Question: iOS Developers will surely knows about the issue about status bar and the famous "slide/hamburger/drawer". The issue is well explained here: <URL>
I'm using <URL> that perfectly solve this mind blowing issue. I've created a gif that perfectly shows what Tinder does.

You to wait a few seconds for seeing the gif because there's a bug in it and I don't know how to get rid of. Just wait one/two seconds and you will able to see the gif correctly.
---
Anyway, what Tinder does? When the user taps on the top left menu button and begin to swipe right the status bar neatly. And when the view is revert to the original position the status bar will show up again.
I am both happy and a bit sad for this because this means that a way to do it but I really don't know how to implement it (perhaps hacking 'MMDrawerController'). Any help will be so much appreciated.
---
Please pay attention to the fact that the method 'setStatusBarHidden:' will completely the status bar, this means that the entire view is with a height -20px. This is obviously not the solution because as you can see from the gif the view is not stretched.
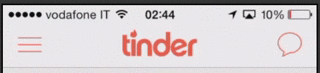
Answer: Your main problem is with 'MMDrawerController'. If you'll digg into it you'll find a lot of methods statusbar related such as 'setShowsStatusBarBackgroundView' 'setStatusBarViewBackgroundColor' and more. Something in their code pushes the view up when the statusbar is hidden.
Alternatively you can use another drawer controller or use custom code.
Here's a simple way how to accomplishe this:

ViewControllerA:
'''
-(BOOL)prefersStatusBarHidden
{
return _hidden;
}
- (void)statusHide
{
[UIView animateWithDuration:0.4 animations:^() {[self setNeedsStatusBarAppearanceUpdate];
}completion:^(BOOL finished){}];
}
'''
ViewControllerB: (Container in ViewControllerA)
'''
- (IBAction)move:(UIButton *)sender
{
parent = (ViewController*)self.parentViewController;
parent.hidden = !parent.hidden;
CGRect frame = parent.blueContainer.frame;
if(parent.hidden)
{
frame.origin.x = 150;
}
else
{
frame.origin.x = 0;
}
[UIView animateWithDuration:1 animations:^() {parent.blueContainer.frame = frame;}completion:^(BOOL finished){}];
[parent statusHide];
}
'''
For iOS 6 compatieblty use:
'''
[[UIApplication sharedApplication] setStatusBarHidden:_hidden withAnimation:UIStatusBarAnimationFade];
'''
The table view and other subviews will stay in their location and won't be pushed up.
> UINavigationController will alter the height of its UINavigationBar to
either 44 points or 64 points, depending on a rather strange and
undocumented set of constraints. If the UINavigationController detects
that the top of its view's frame is visually contiguous with its
UIWindow's top, then it draws its navigation bar with a height of 64
points. If its view's top is not contiguous with the UIWindow's top
(even if off by only one point), then it draws its navigation bar in
the "traditional" way with a height of 44 points. This logic is
performed by UINavigationController even if it is several children
down inside the view controller hierarchy of your application. There
is no way to prevent this behavior.
Taken from <URL>
You could very simply subclass 'UINavigationController' and create your own navbar to avoid this annoyness.